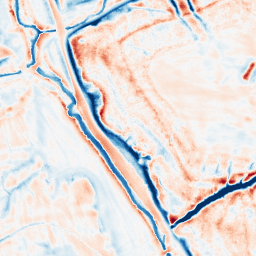
Category: edge_preserving
Decomposition family: bilateral
Decomposition parameters: d: 21
sigma_color: 75
sigma_space: 100
Upsampling method: lanczos
Upsampling parameters: scale: 2
Upsampling scale: 2